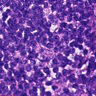
Metastatic tissue present: no